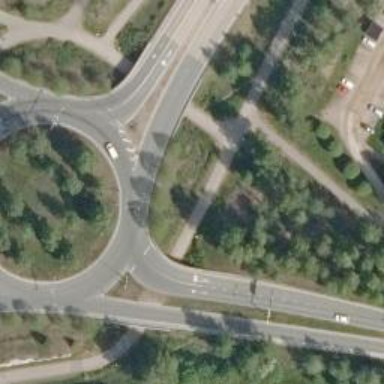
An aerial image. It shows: Asphalt cycleway.